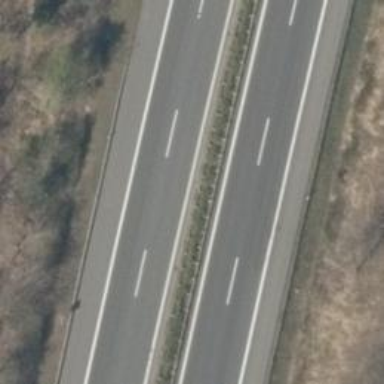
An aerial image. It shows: Asphalt motorway.